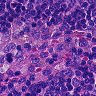
Metastatic tissue present: no